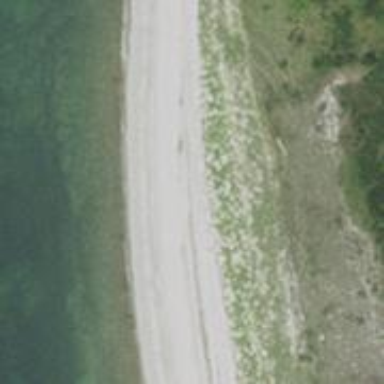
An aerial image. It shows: Scenic beach with natural beauty.